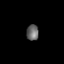
Tissue: skin
Cell type: Others
Senescence score: 0.6823
Nuclear area (px): 190
Mean DAPI intensity: 101.8